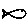
Label: fish